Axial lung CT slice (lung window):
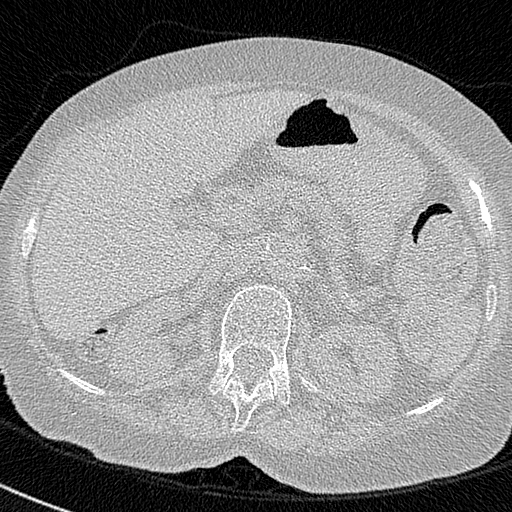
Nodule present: no